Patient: sex M, age 63
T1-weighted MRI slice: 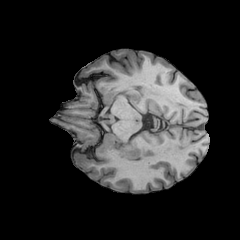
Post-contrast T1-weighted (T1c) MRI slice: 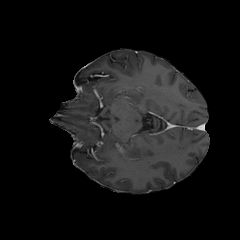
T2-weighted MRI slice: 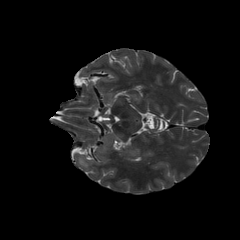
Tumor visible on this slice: no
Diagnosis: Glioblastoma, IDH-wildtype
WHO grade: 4